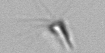
Label: Calciopappus